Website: macys
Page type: customer-info-address
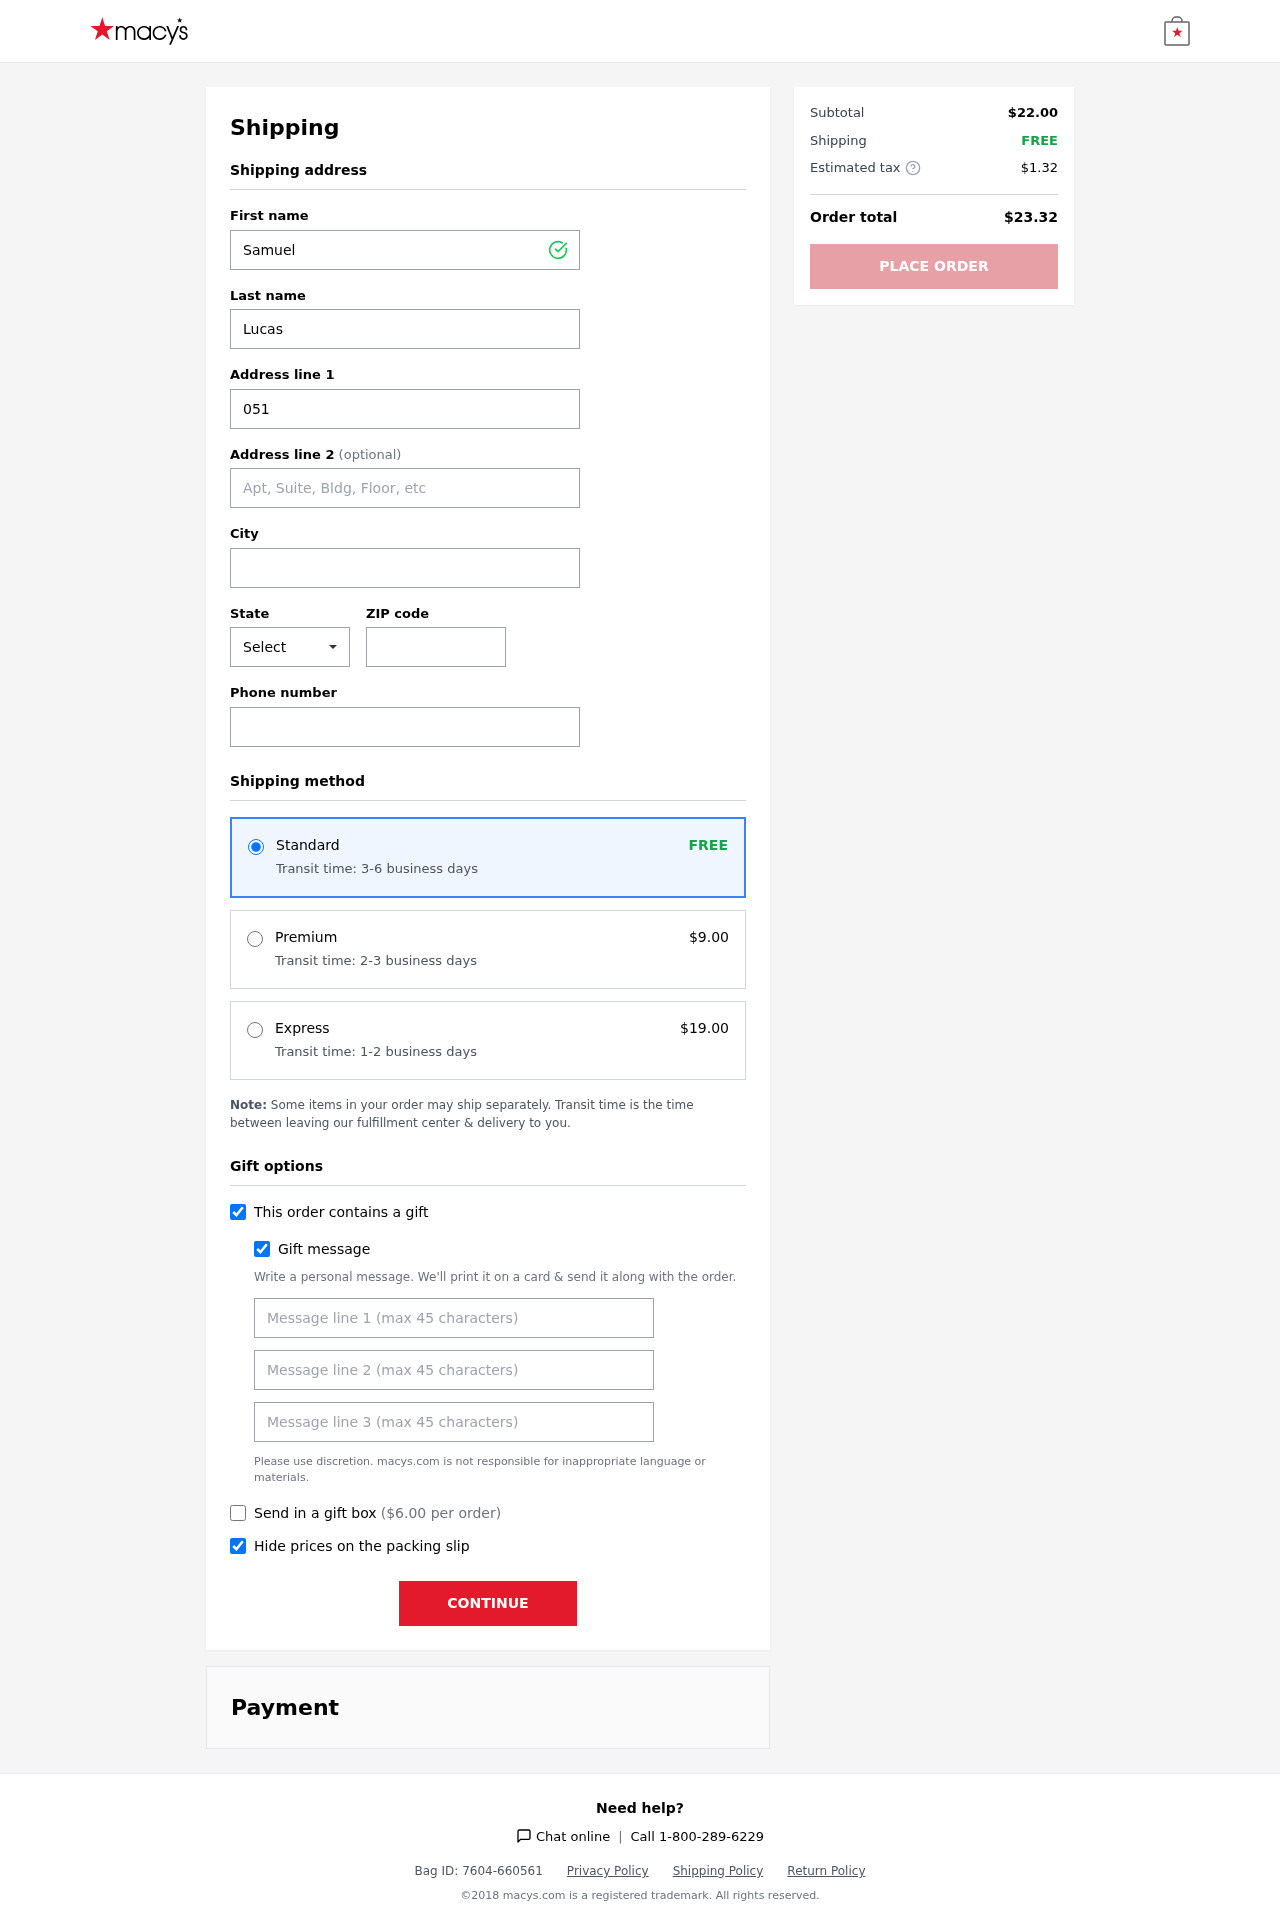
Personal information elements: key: PII_CITY
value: Christinamouth
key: PII_FIRSTNAME
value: Samuel
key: PII_GIFT_MESSAGE
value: Hey Caitlin, I saw this beautiful ring setting and immediately thought of you—it's just perfect for all the dreams you have! Can't wait to see what you create with it. Enjoy!  Samuel
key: PII_LASTNAME
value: Lucas
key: PII_PHONE
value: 3683538341
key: PII_POSTCODE
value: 96176
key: PII_STATE_ABBR
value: DC
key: PII_STREET
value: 051 Joshua Mission
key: PII_STREET2
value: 6885 Billy Plains
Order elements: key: ORDER_SHIPPING_STANDARD
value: FREE
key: ORDER_SHIPPING_STANDARD_TIME
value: Transit time: 3-6 business days
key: ORDER_SHIPPING_PREMIUM
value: $9.00
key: ORDER_SHIPPING_PREMIUM_TIME
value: Transit time: 2-3 business days
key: ORDER_SHIPPING_EXPRESS
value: $19.00
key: ORDER_SHIPPING_EXPRESS_TIME
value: Transit time: 1-2 business days
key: ORDER_GIFT_BOX_FEE
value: $6.00
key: ORDER_SUBTOTAL
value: $22.00
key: ORDER_SHIPPING_COST
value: FREE
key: ORDER_TAX
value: $1.32
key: ORDER_TOTAL
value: $23.32